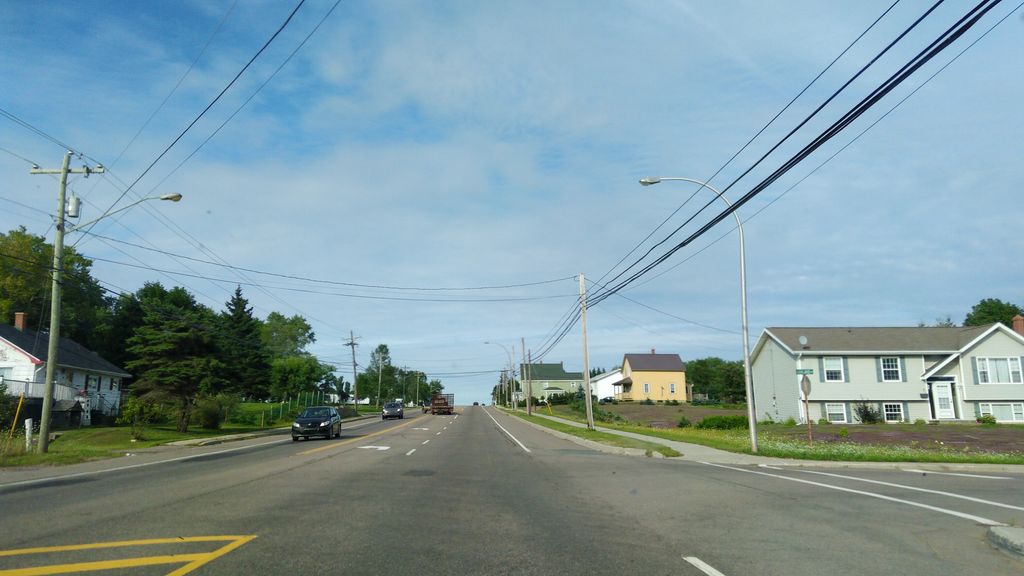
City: charlottetown